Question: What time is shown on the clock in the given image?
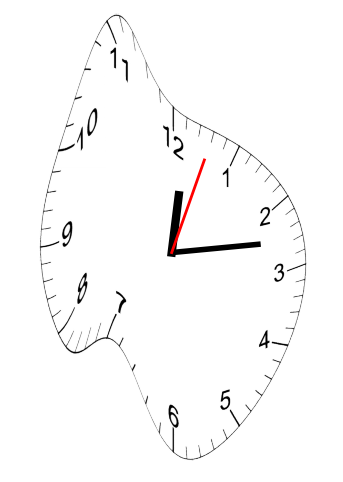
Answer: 12:13:03